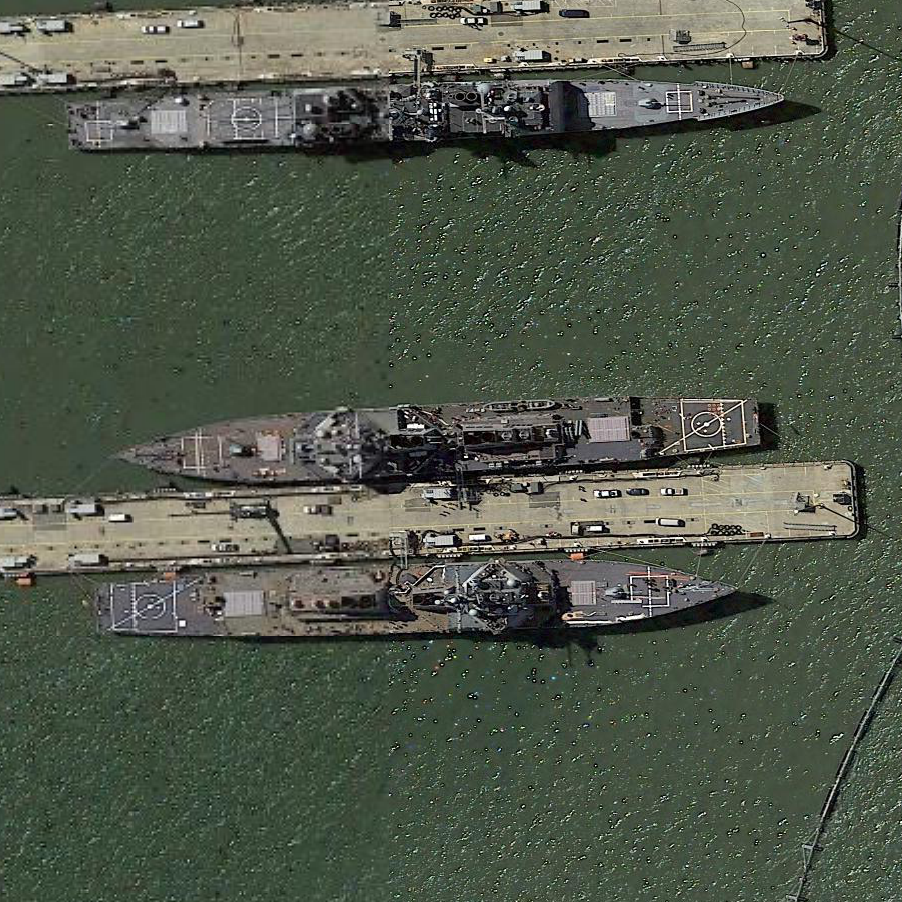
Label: destroyer